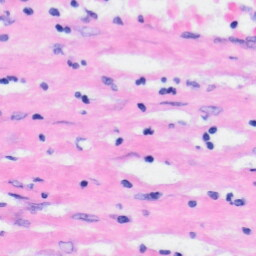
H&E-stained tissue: Liver